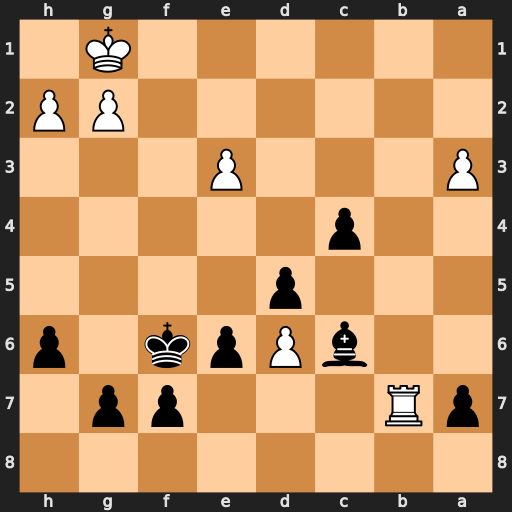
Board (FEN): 8/pR3pp1/2bPpk1p/3p4/2p5/P3P3/6PP/6K1
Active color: b
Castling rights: -
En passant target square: -
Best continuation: Bxb7 d7 Ke7